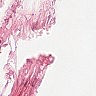
Metastatic tissue present: no